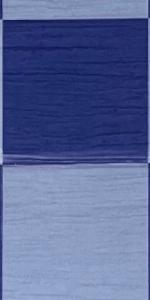
Label: Empty